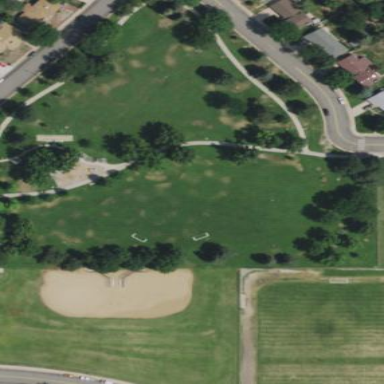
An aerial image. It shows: Park.